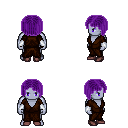
a pixel art fantasy rpg character, male body template, dark elf, purple skin, brown robe, magenta pants, purple pageboy hairstyle, white cloth bracers, maroon shoes, four views (front, back, left, right), 2x2 character sprite sheet, small pixel art, hard edges, no anti-aliasing